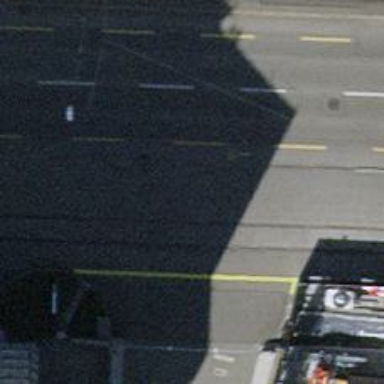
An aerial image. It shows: Unmarked crossing with traffic calming table.